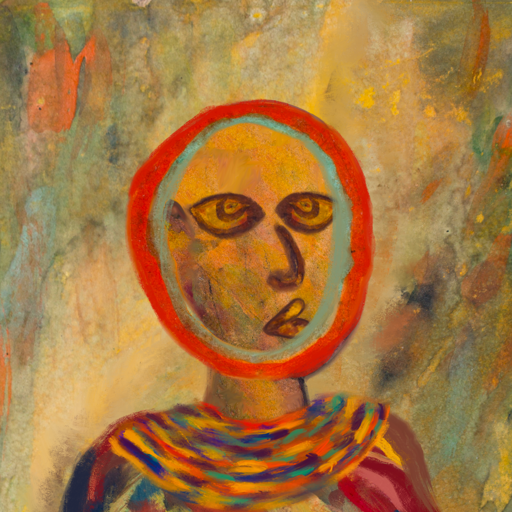
Background: Comrade, Head And Neck Side: Gypsy_Mother, Face Side: Comrade, Bust: Mother_And_Son_Son, Hair Side: Sisters, Head Accessory: Blank, Second Necklace: An_Impression_2, Necklace: Blank, Baby: Blank